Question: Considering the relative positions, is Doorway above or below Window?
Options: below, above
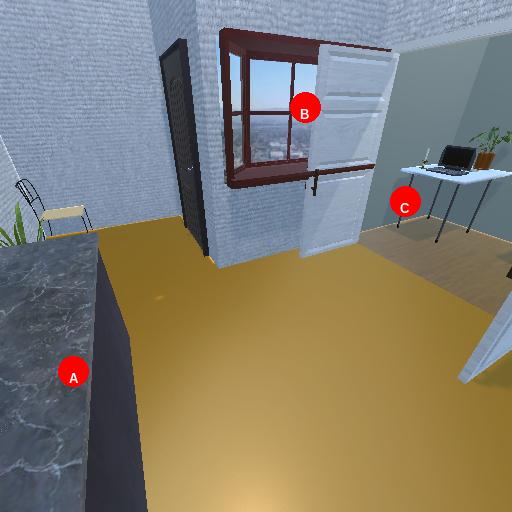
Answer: below